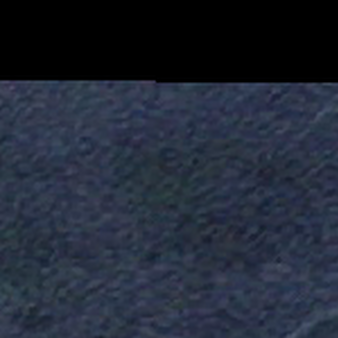
Label: other